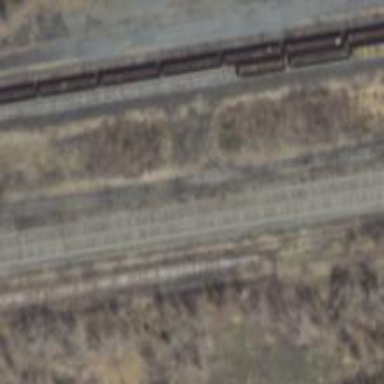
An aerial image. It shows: Rail spur service.